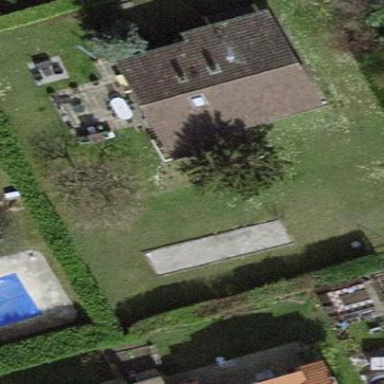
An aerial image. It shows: Garden enclosed by fence.